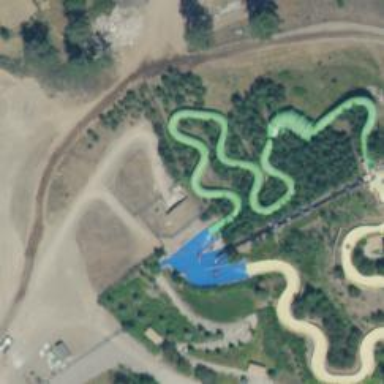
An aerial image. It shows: Water slide attraction.